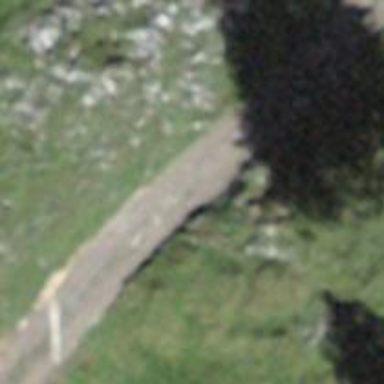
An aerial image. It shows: Track road with grade4 tracktype.